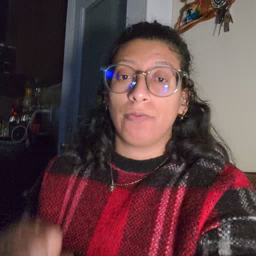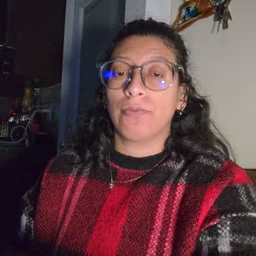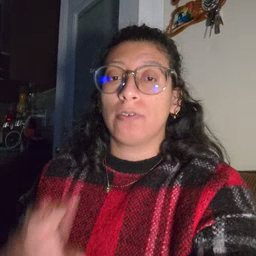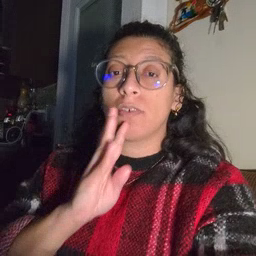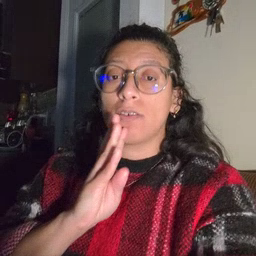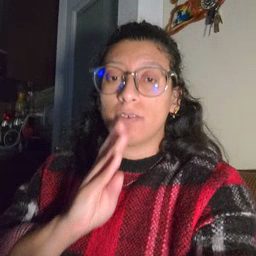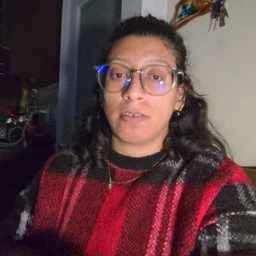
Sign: talk